Question: The library is using std::string. When some specific application is linked with it, the string operations performed in library are getting totally crashy.
For instance the string assignment operator '=' (stack trace is attached).

The destination of memcpy_s( ... ) and size are looking quite scrambled.
We can not repro it locally. Please advice.
Edit:
code is looking like this:
'''
...
#define DEFAULT_VAL "value"
...
class MyClass {
public:
MyClass(const std::string& s=DEFAULT_VAL)
{
_test() = s;
}
protected:
inline const std::string& test() const {return m_test;}
inline std::string& _test() {return m_test;}
private:
std::string m_test;
};
....
MyClass c;
'''
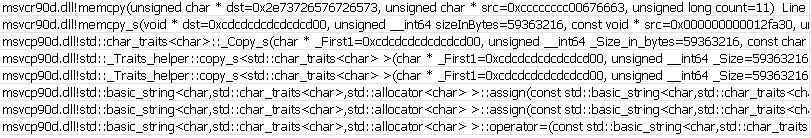
Answer: If you are in a case of a DLL exposing 'std::string' at the interface, make sure that both the .EXE and the .DLL are built with the compiler version and the flavor of the CRT (e.g. both debug, both release, both with the same settings of '_HAS_ITERATOR_DEBUGGING', etc.).